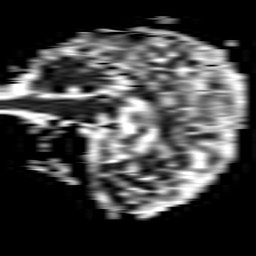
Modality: ADC
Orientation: sagittal
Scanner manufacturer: philips
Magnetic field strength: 1.5 T
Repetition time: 3.393 s
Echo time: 0.06922 s